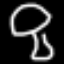
Label: mushroom